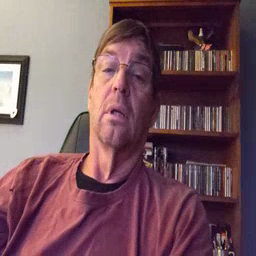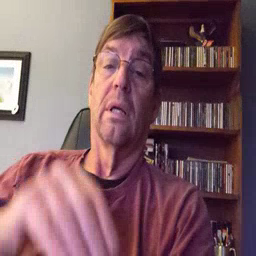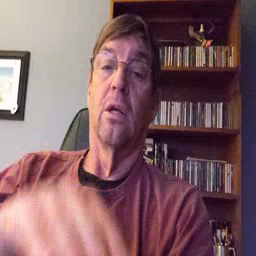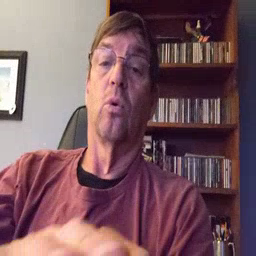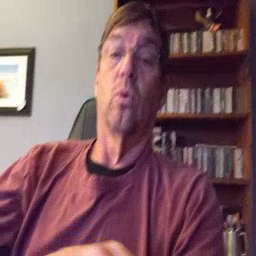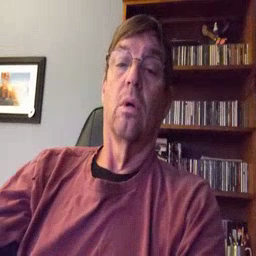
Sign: into